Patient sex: M
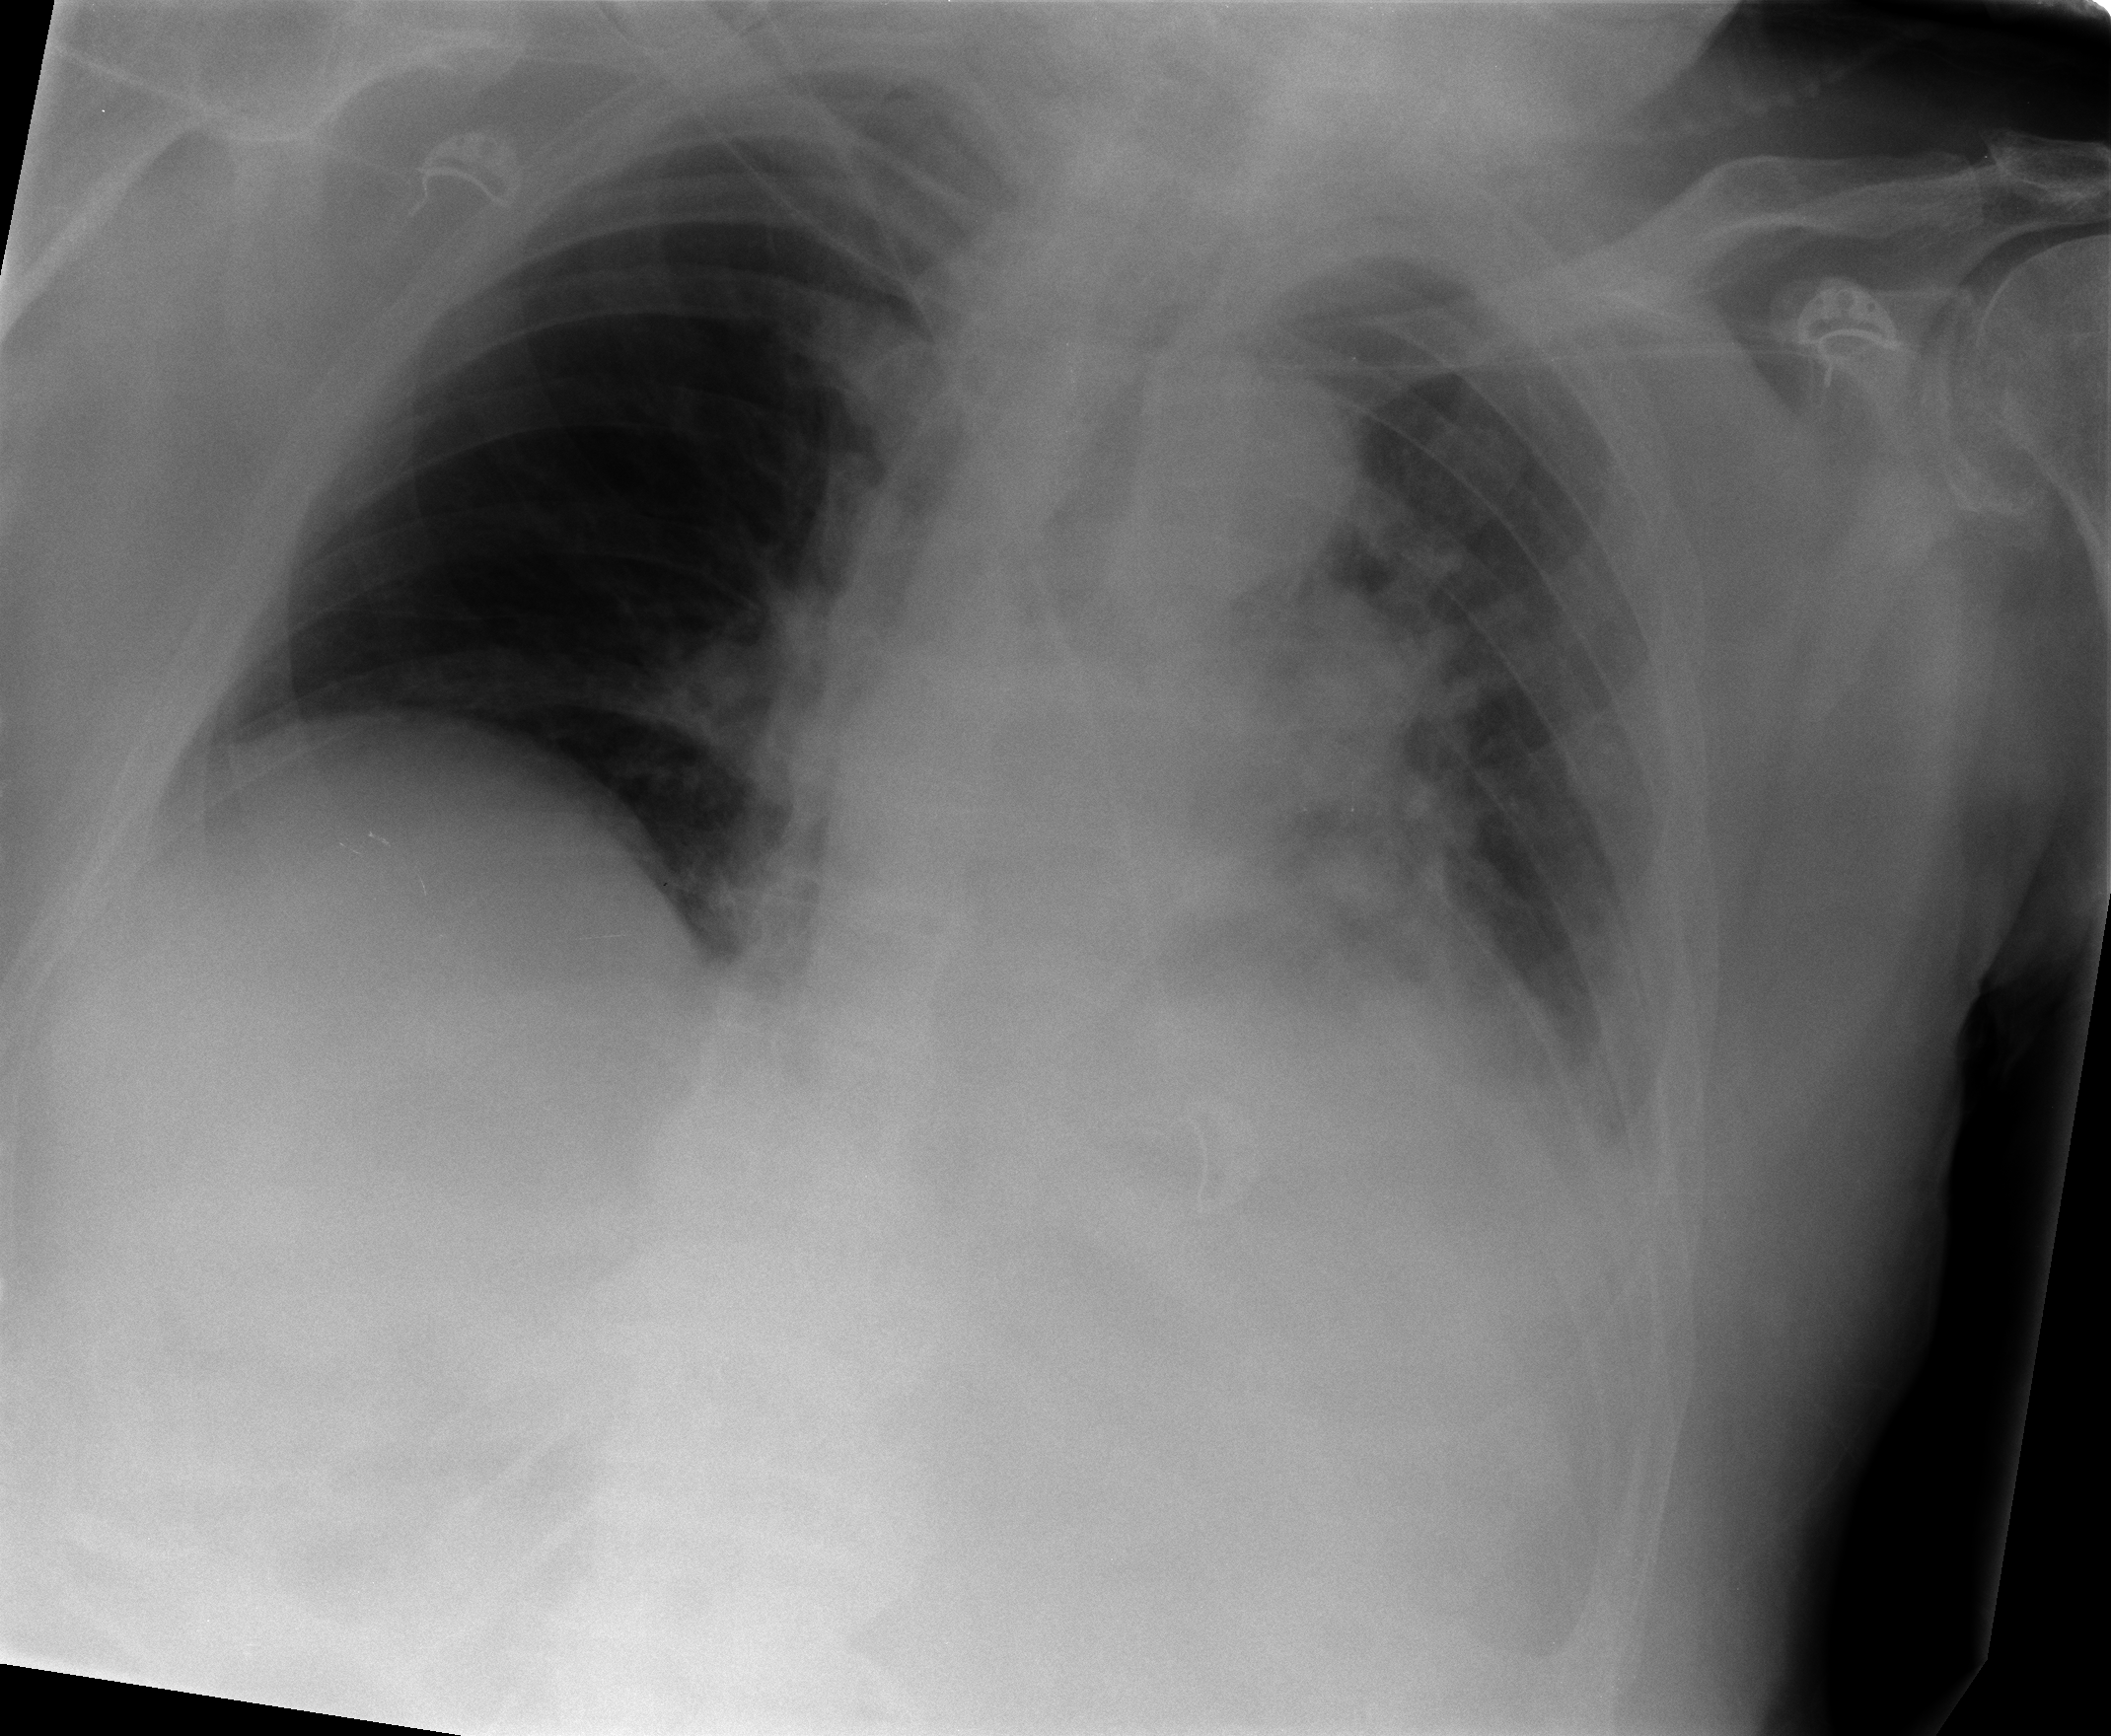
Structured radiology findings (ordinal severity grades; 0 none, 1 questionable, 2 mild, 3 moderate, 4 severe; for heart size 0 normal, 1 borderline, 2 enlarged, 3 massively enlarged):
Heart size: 1
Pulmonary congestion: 0
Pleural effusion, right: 0
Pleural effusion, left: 2
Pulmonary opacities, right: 0
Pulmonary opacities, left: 2
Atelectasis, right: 0
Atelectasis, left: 2